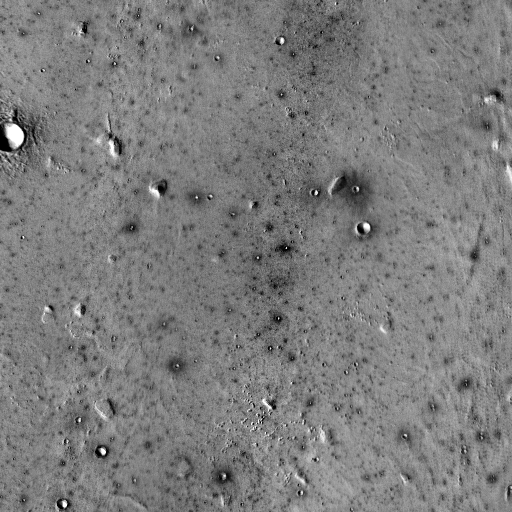
Crater classes present: Background, Other, Buried